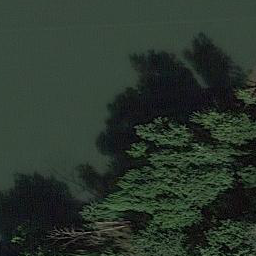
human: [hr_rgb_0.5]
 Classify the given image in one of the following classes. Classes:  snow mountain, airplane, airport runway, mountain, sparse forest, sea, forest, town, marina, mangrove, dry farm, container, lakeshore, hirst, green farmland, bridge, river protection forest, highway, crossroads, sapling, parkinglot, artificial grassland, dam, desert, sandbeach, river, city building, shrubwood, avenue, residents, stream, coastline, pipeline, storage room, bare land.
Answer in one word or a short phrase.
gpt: river protection forest